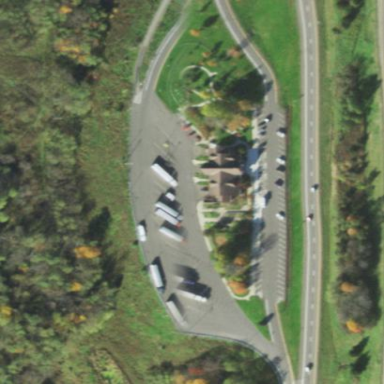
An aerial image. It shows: Rest area along the road.